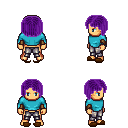
a pixel art fantasy rpg character, male body template, human, tanned skin, teal long-sleeve shirt, metal pants, purple pageboy hairstyle, leather bracers, brown slippers, four views (front, back, left, right), 2x2 character sprite sheet, small pixel art, hard edges, no anti-aliasing